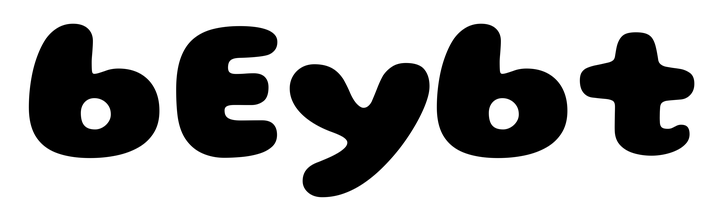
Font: Gluten_ExtraBold